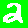
Digit: 2